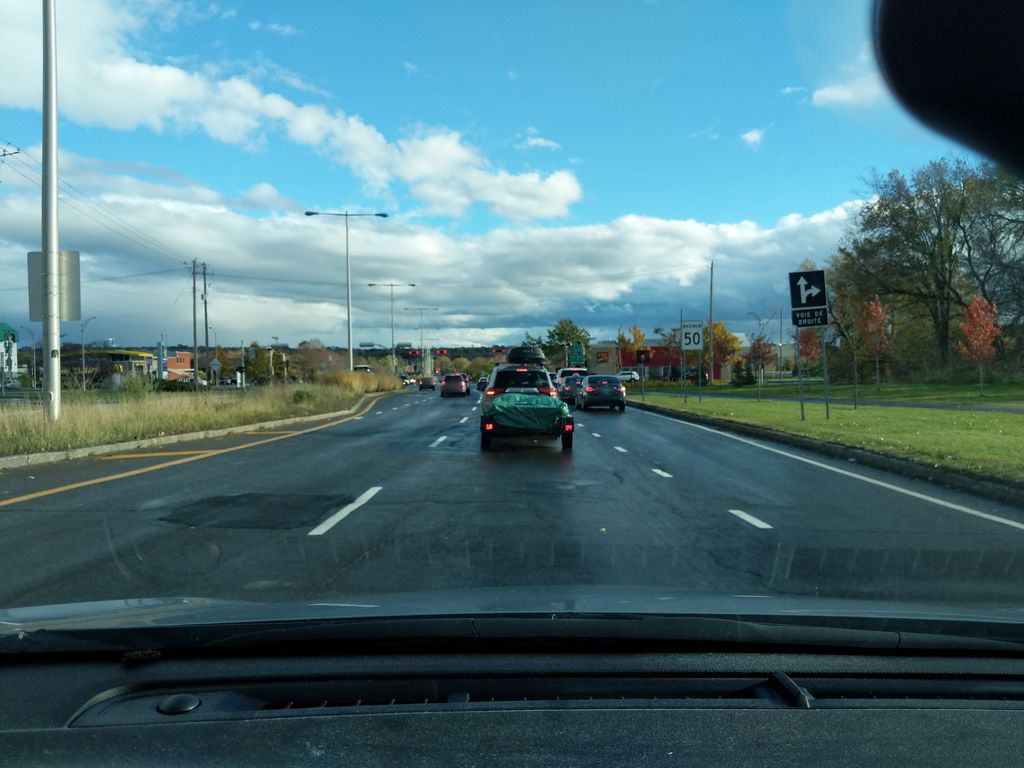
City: quebec_city